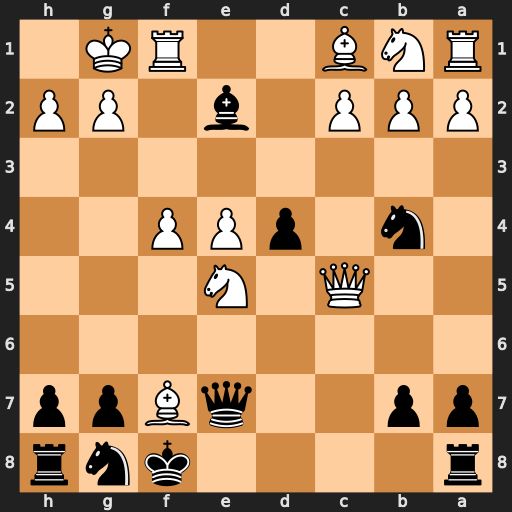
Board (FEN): r4knr/pp2qBpp/8/2Q1N3/1n1pPP2/8/PPP1b1PP/RNB2RK1
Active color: b
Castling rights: -
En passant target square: -
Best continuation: Qxc5 Nd7+ Kxf7